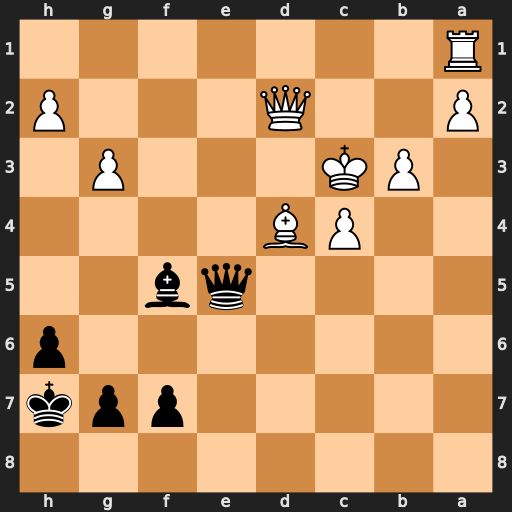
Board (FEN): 8/5ppk/7p/4qb2/2PB4/1PK3P1/P2Q3P/R7
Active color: b
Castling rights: -
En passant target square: -
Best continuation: Qa5+ Kb2 Qxd2+